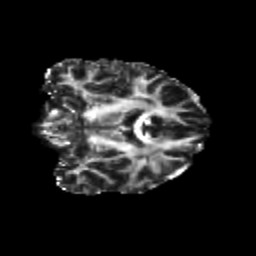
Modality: FA
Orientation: coronal
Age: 29
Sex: male
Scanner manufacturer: siemens
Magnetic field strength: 3 T
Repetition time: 3.5 s
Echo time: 0.104 s